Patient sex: F
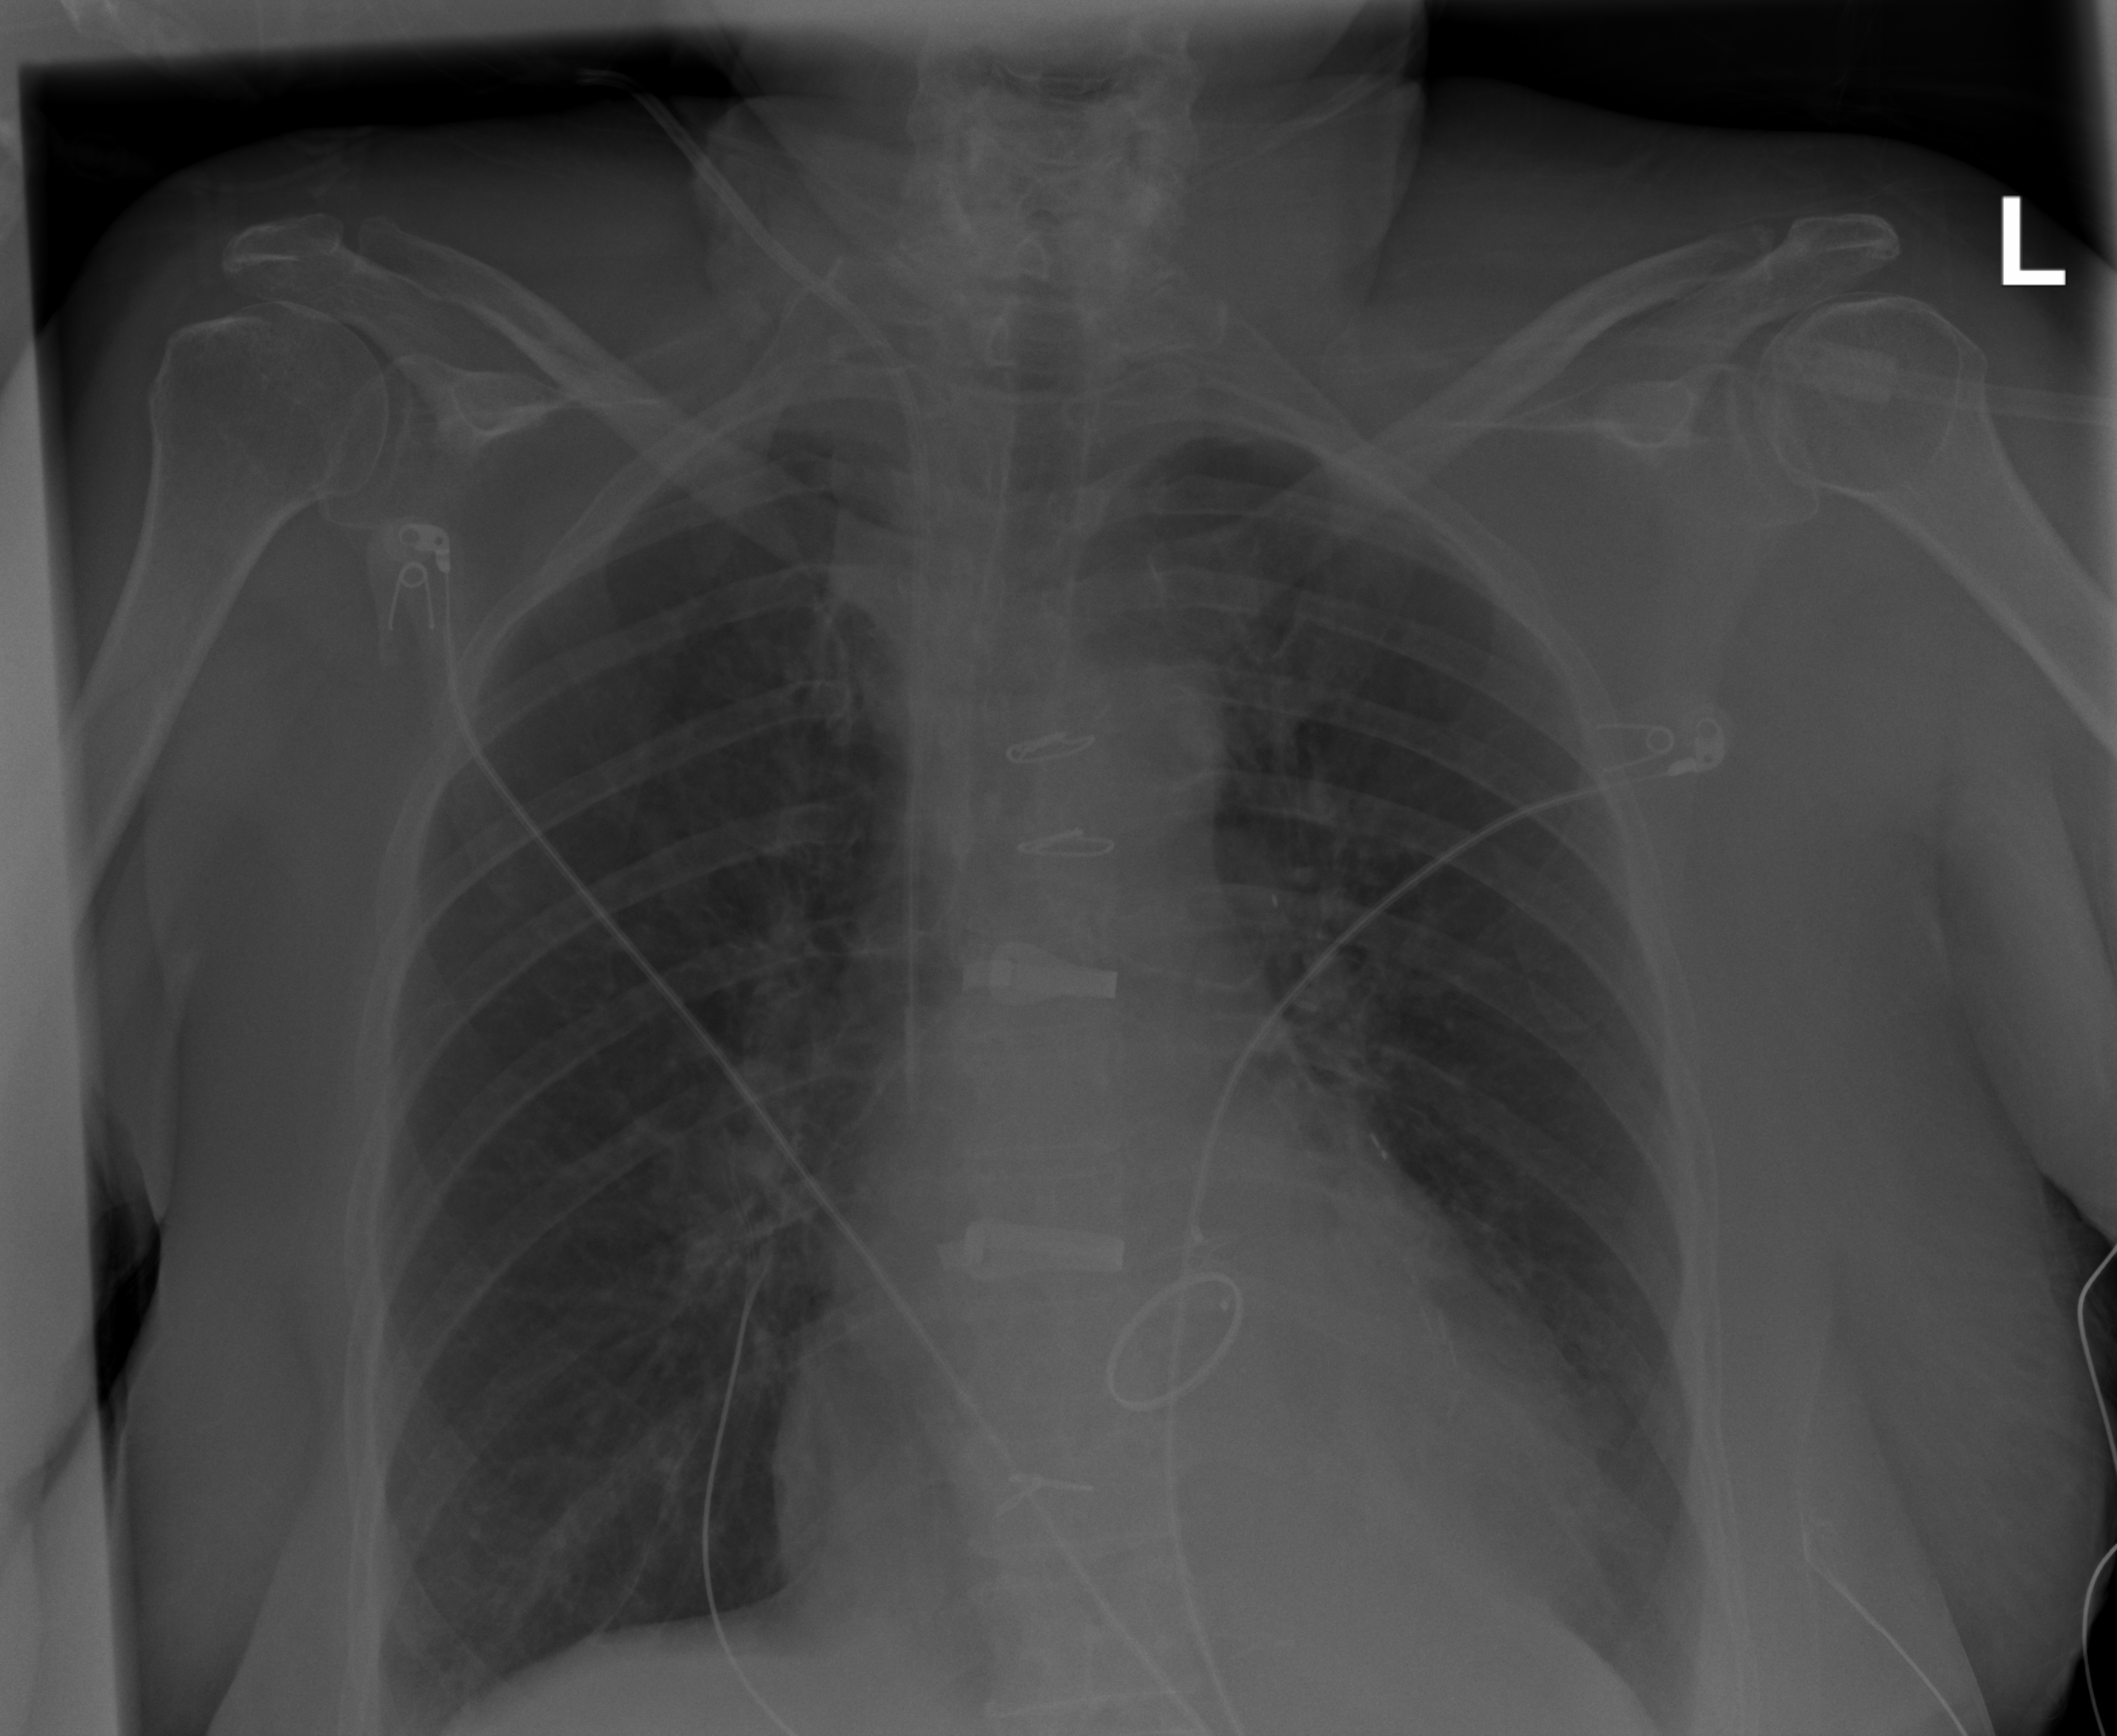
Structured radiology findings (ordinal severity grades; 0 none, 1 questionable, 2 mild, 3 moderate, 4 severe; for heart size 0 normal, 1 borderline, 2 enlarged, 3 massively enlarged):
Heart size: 1
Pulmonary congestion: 0
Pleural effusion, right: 0
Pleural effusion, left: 0
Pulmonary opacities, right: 0
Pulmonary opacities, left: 0
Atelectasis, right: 2
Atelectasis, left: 2